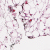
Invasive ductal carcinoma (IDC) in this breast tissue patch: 0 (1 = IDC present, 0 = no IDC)